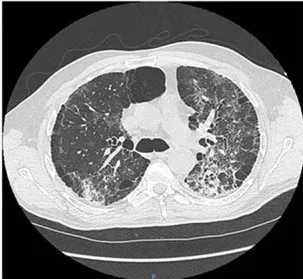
(B) Radiographic imaging of Case #2. Thoracic computed tomography scan revealed bilateral interstitial lung disease with lower lung predominance, thickened alveolar septa, condensations, and traction bronchiectasis.
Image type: radiology (ct)